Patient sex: M
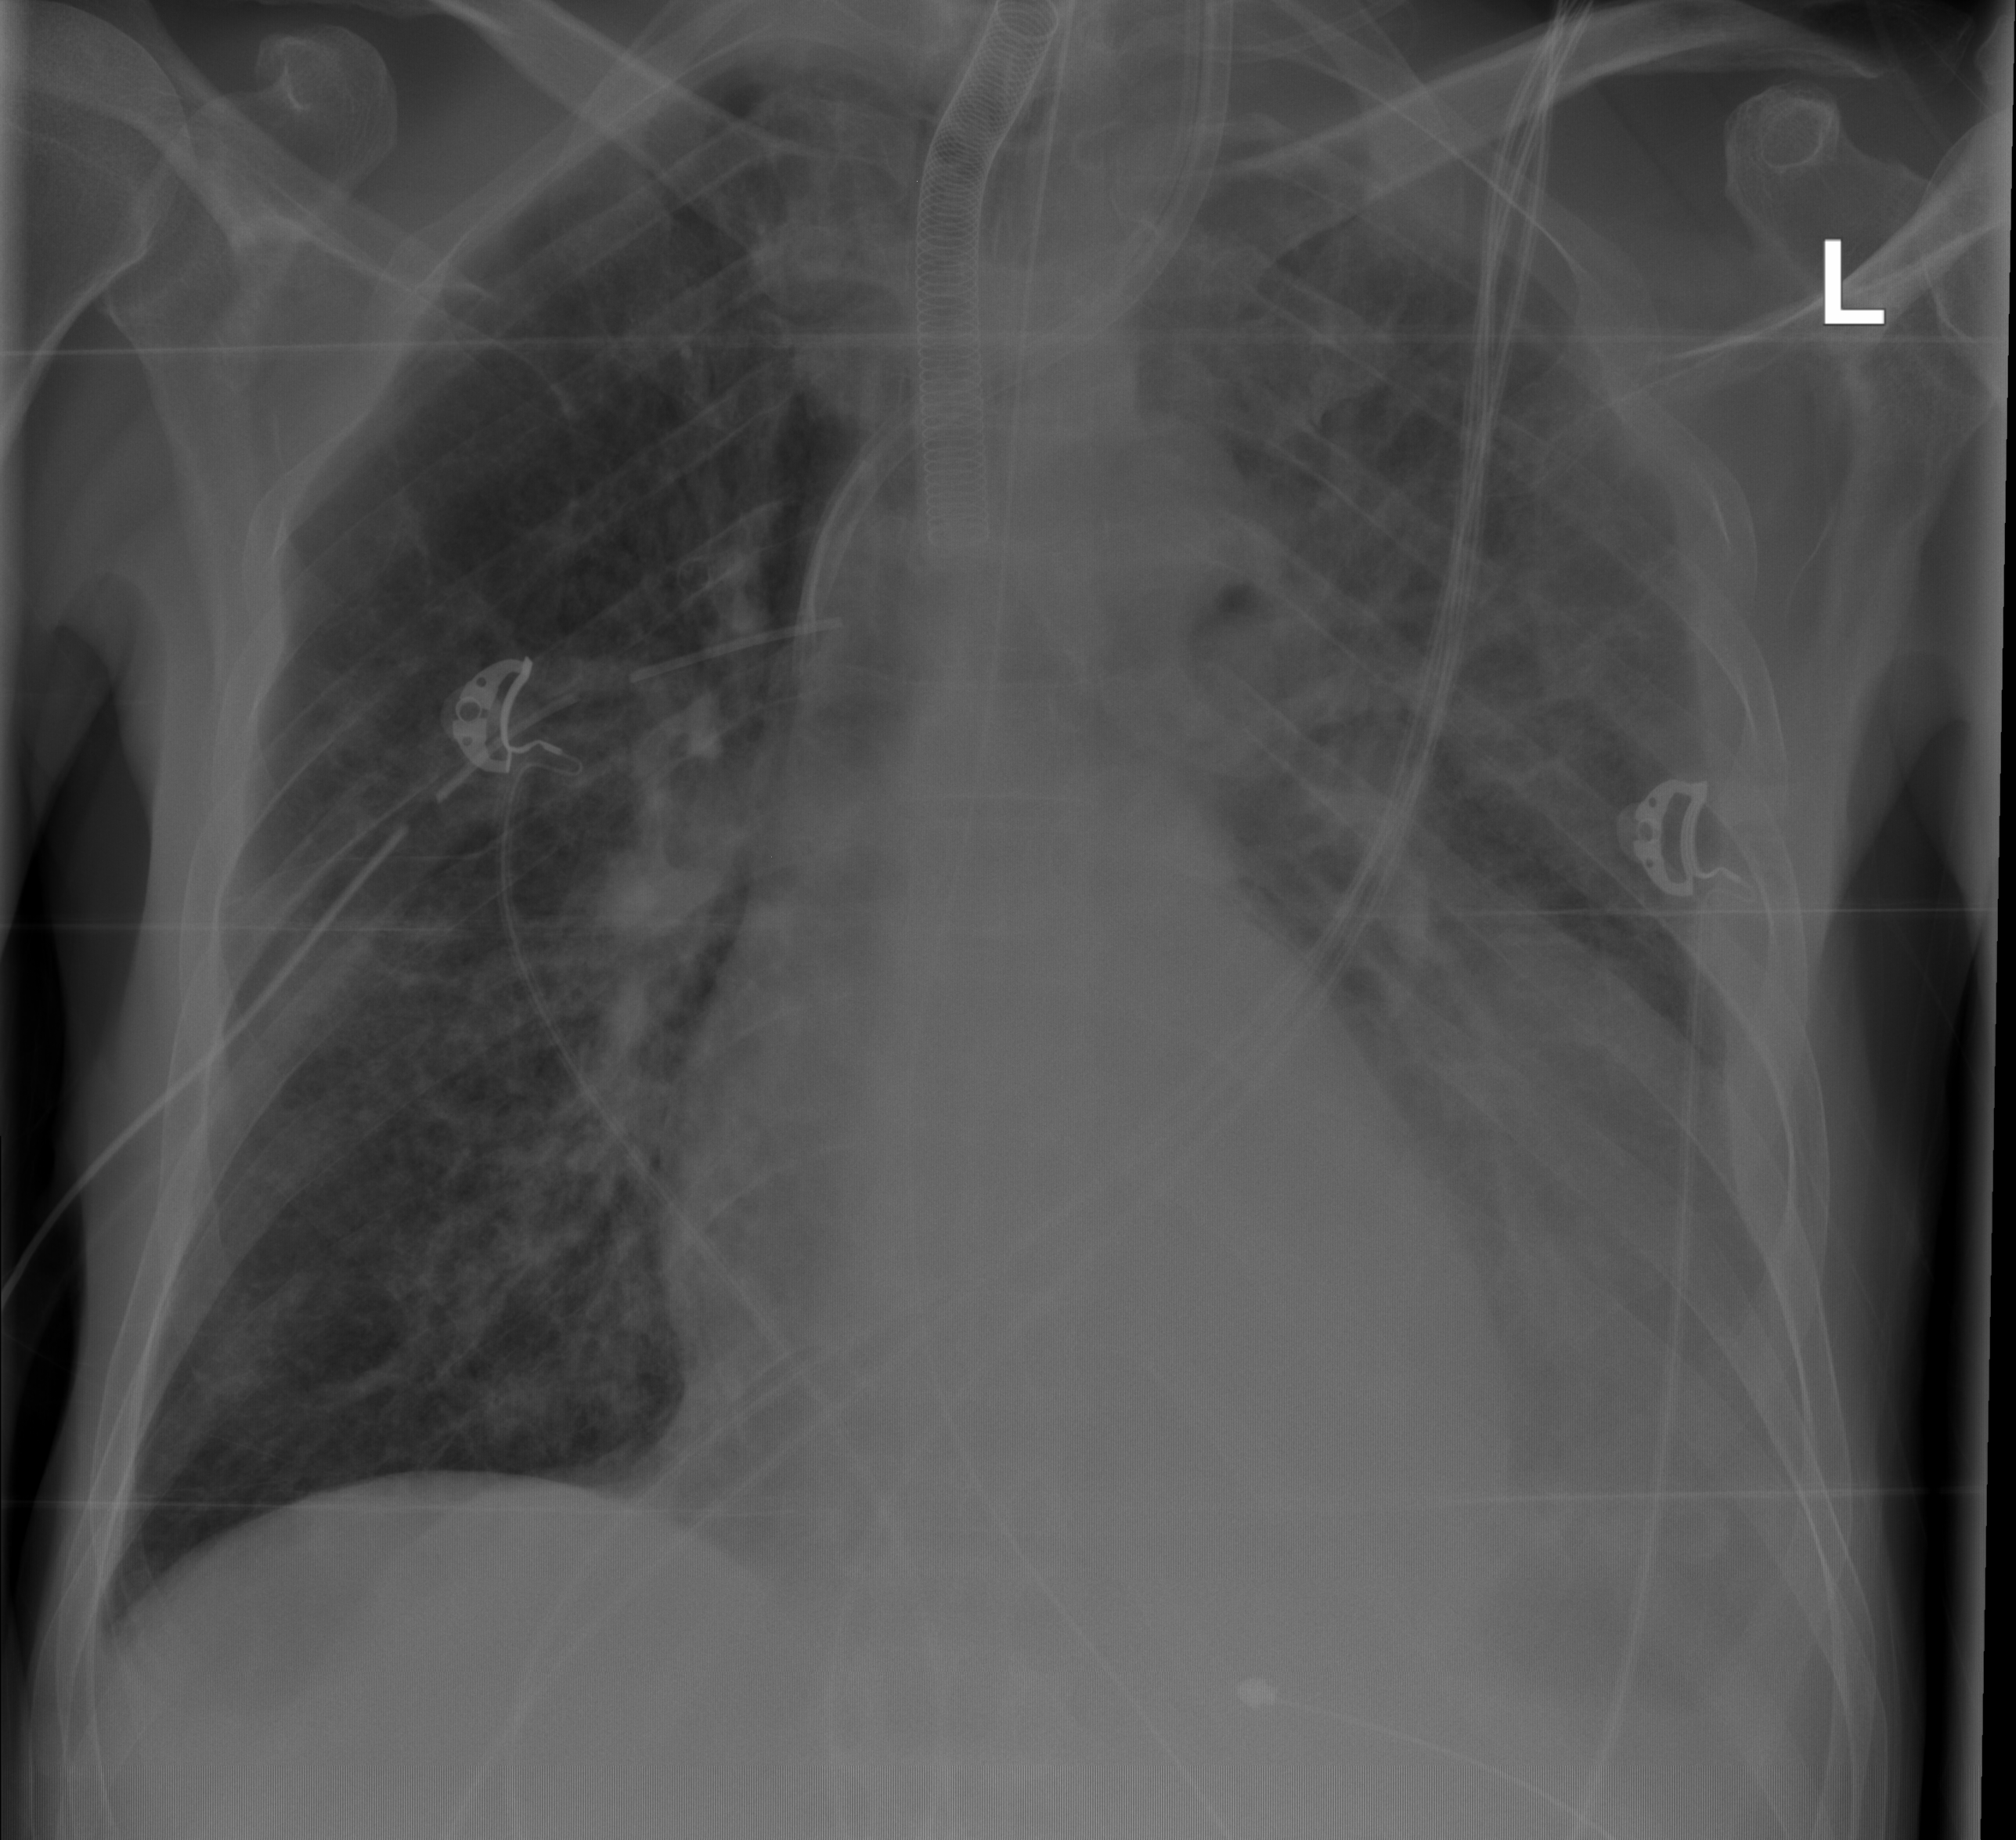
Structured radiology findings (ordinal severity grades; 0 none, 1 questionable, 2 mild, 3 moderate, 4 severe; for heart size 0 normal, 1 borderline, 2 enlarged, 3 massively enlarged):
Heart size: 0
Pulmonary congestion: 0
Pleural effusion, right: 0
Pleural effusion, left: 3
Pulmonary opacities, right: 1
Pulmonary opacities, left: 2
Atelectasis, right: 0
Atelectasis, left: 3